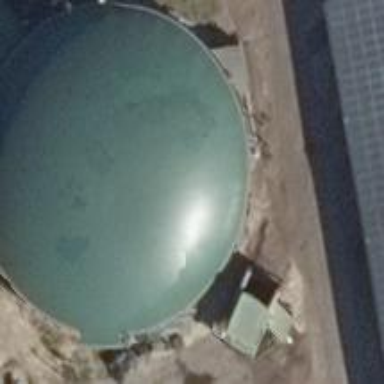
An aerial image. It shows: Digester building.